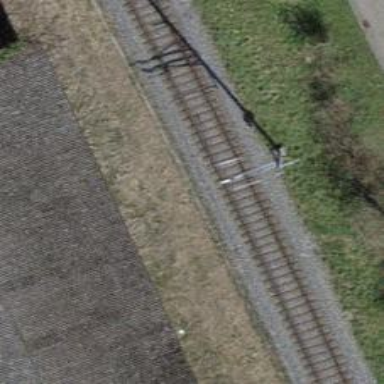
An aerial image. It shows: Railway track with contact lines for electrification.